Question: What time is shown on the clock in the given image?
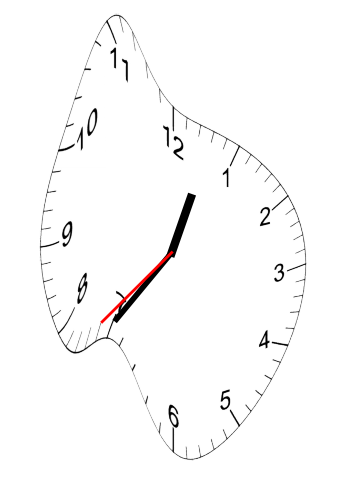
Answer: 12:35:37